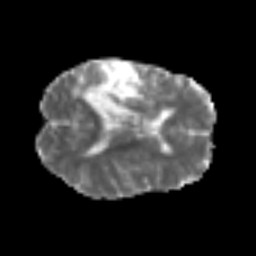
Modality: MD
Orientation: axial
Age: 40
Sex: female
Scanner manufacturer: siemens
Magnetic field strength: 3 T
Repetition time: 6.1 s
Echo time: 0.101 s